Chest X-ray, PA view. Patient: 35 years old, sex M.
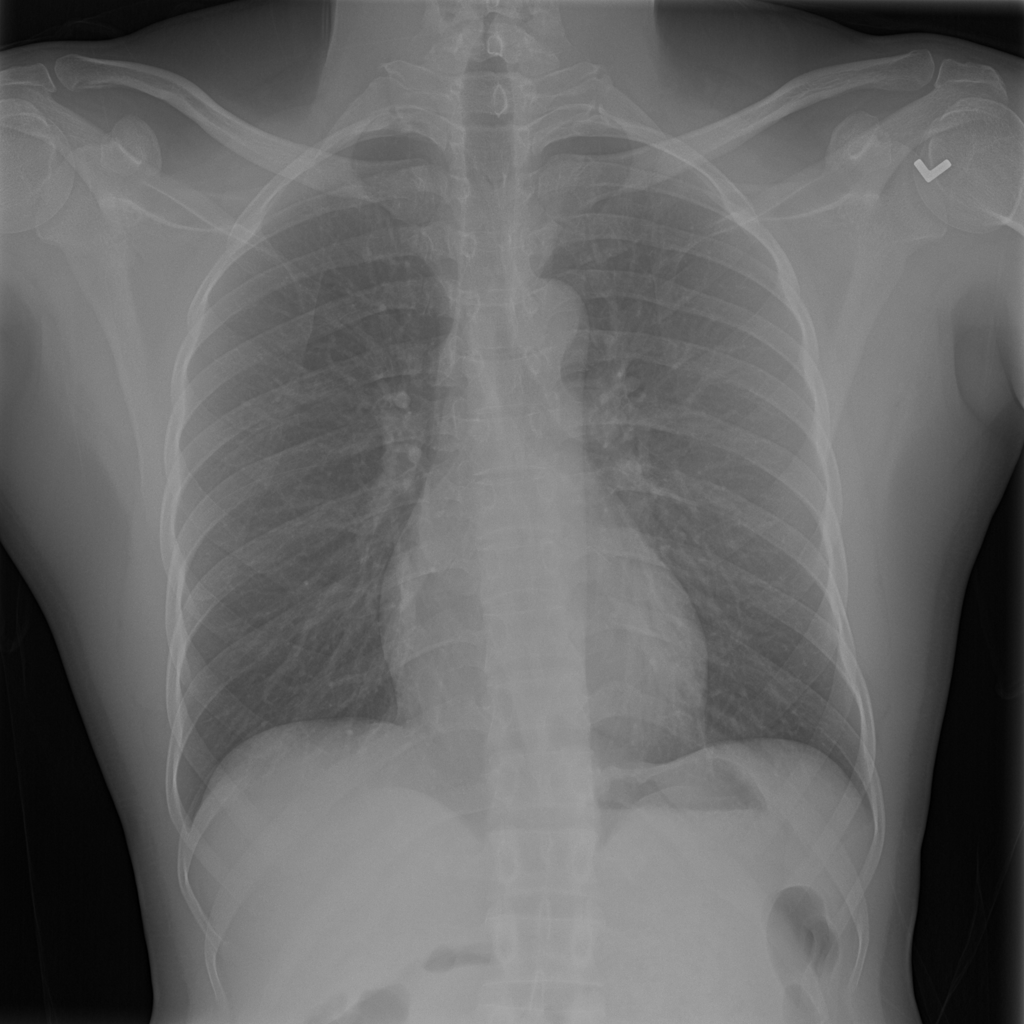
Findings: No Finding